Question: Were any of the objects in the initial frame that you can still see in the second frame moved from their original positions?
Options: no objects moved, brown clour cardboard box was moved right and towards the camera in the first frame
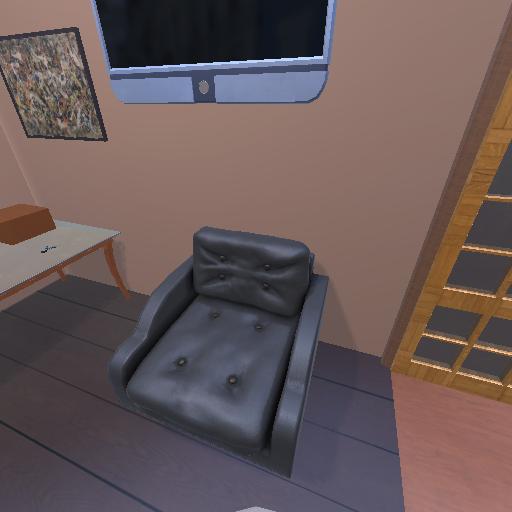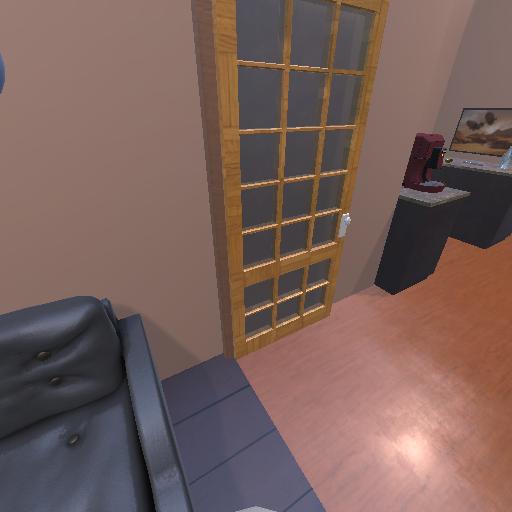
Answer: no objects moved